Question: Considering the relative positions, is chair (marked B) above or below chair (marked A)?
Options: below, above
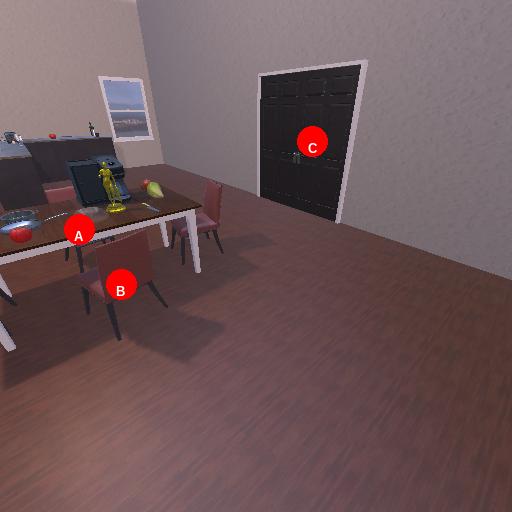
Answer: below